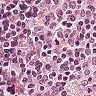
Metastatic tissue present: no